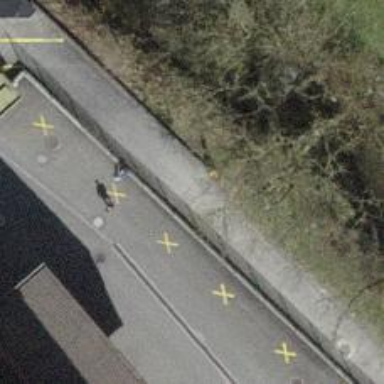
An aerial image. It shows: Bump for traffic calming.